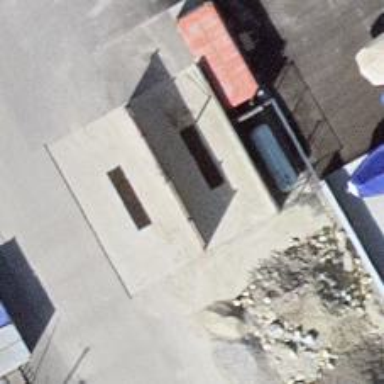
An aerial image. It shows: Car wash facility.